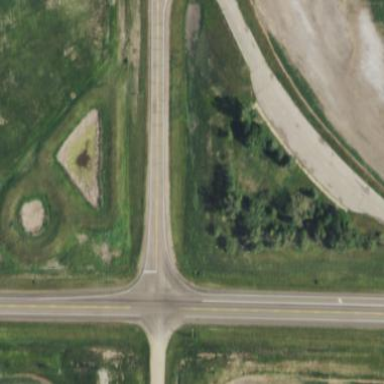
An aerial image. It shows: Rest area along the road.